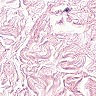
Metastatic tissue present: no